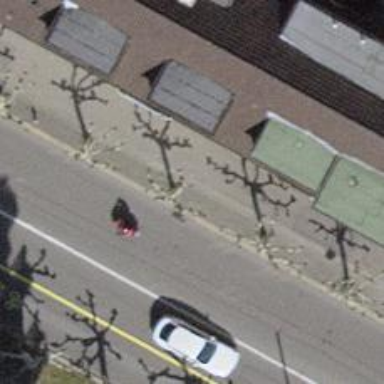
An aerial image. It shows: Avenue lined with trees.